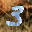
Label: 3